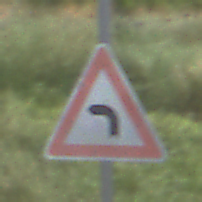
Verkehrszeichen: KurveLinks
Umgebung: Outdoor, Nature
Tageszeit: Midday
Wetter: PartlyCloudy
Licht: Natural
Jahreszeit: NotSpecified
Kontrast: HighContrast